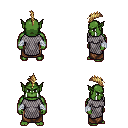
a pixel art fantasy rpg character, male body template, orc, green skin, chain mail, robe skirt, blonde mohawk hairstyle, white cloth bandages, four views (front, back, left, right), 2x2 character sprite sheet, small pixel art, hard edges, no anti-aliasing